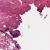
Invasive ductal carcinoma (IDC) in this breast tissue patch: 0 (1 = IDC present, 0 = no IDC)